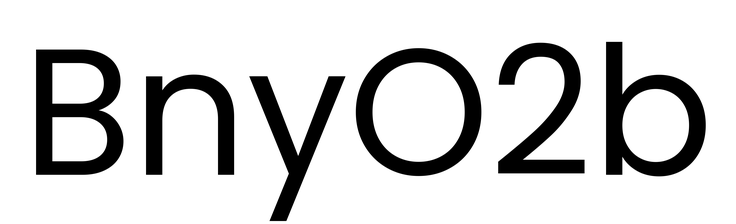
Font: Poppins-Regular